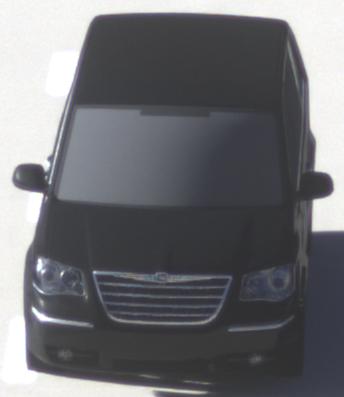
Make: Chrysler
Model: Grand Voyager 3.8
Detailed model: Grand Voyager
Model produced from: 2008/03
Model produced until: 2010/12
Doors: 5
Color: black
Road condition: dry road
Daytime: morning or afternoon
Contrast: medium contrast